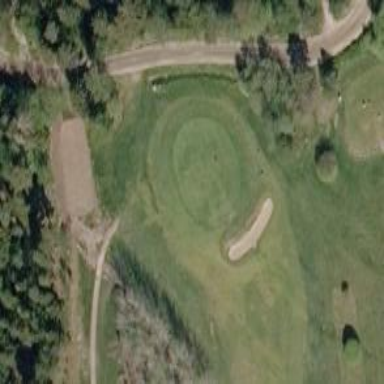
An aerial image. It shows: View of golf hole.